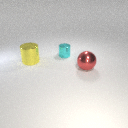
large yellow metal cylinder to the left of small cyan metal cylinder